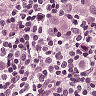
Metastatic tissue present: yes